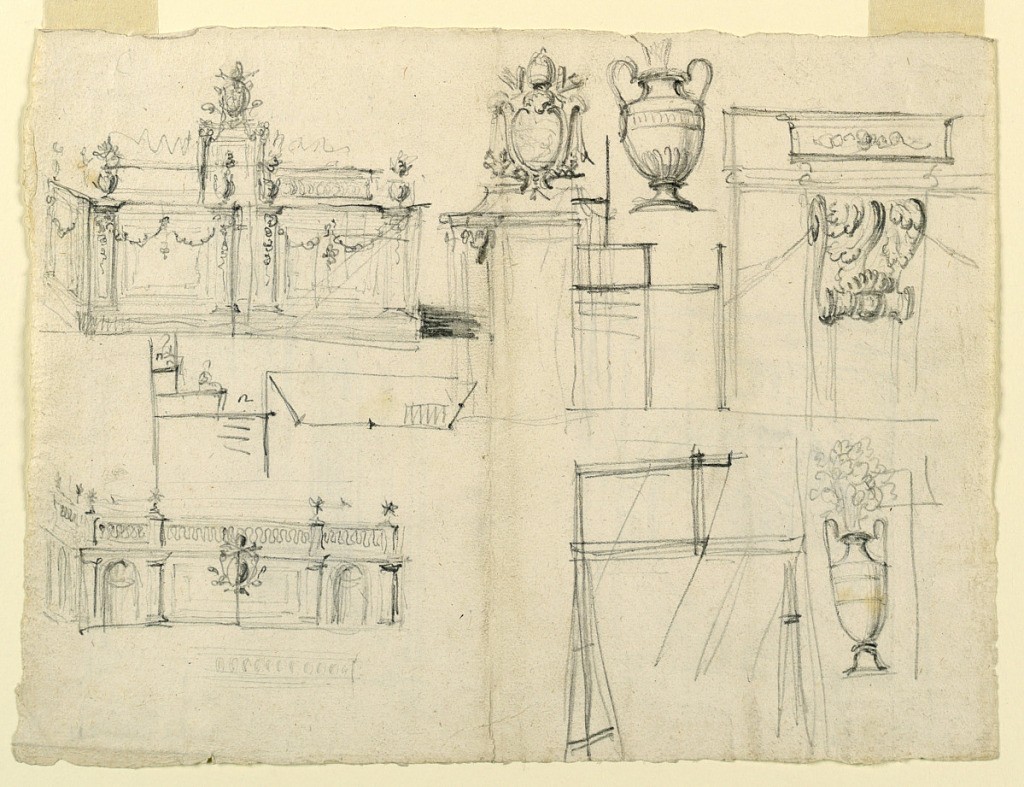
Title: Designs for Vases and Architecture
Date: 1700–1800
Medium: Pen and ink, brush and wash on paper
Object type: Drawing
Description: Views of garden architecture and vase designs.